Question: I cant see how or where the CSS is making these items show in two columns.
i just want them on a single line (full width) each, web tools does not show anything strange with the css, any ideas\quick fix?
'''
#demoOne li { float:left;display: inline !important;border: #336699 solid 1px;background: lightblue;}
<ul id="demoOne">
<li>Item</li>
</ul>
'''

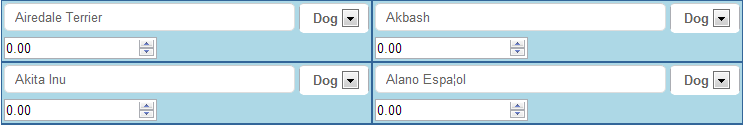
Answer: try
'''
display:block
'''
rather than
'''
display:inline
'''